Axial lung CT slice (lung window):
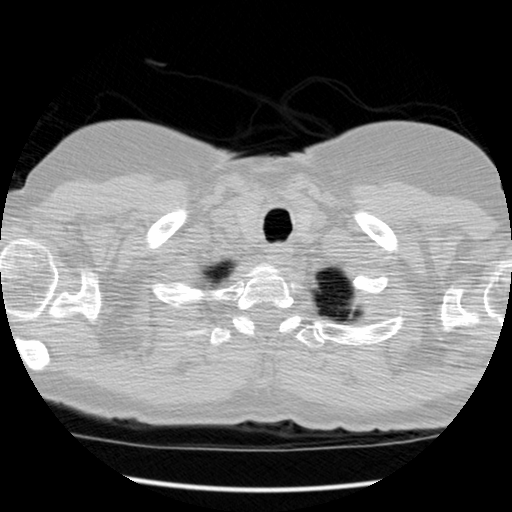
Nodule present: no